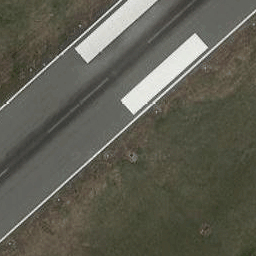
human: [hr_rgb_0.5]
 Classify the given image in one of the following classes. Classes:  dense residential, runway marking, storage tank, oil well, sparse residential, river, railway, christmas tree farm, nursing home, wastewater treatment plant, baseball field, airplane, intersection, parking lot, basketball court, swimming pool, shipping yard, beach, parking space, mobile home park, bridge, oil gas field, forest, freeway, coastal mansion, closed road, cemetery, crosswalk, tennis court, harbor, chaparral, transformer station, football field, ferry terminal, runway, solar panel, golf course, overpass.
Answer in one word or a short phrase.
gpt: runway